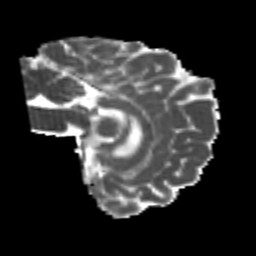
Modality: MD
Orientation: sagittal
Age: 20
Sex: female
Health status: healthy
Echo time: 0.074 s